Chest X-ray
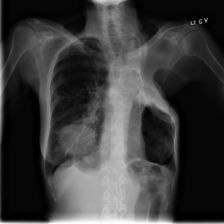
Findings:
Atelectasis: negative
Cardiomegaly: negative
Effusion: negative
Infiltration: negative
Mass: positive
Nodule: positive
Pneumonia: negative
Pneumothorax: negative
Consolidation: negative
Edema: negative
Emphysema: negative
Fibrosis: negative
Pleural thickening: negative
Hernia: negative